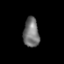
Tissue: prostate
Cell type: Fibroblasts
Senescence score: 0.7969
Nuclear area (px): 456
Mean DAPI intensity: 115.004